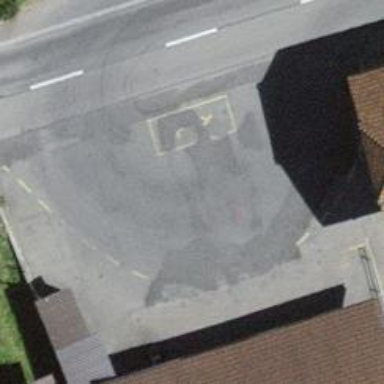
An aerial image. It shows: Public transport stop position.